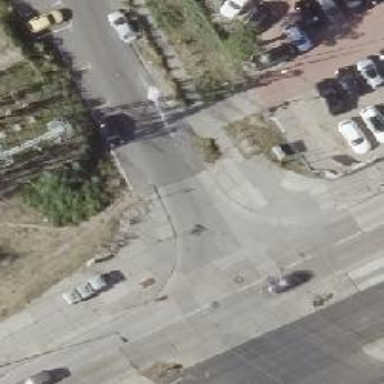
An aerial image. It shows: Unmarked crossing on the road.